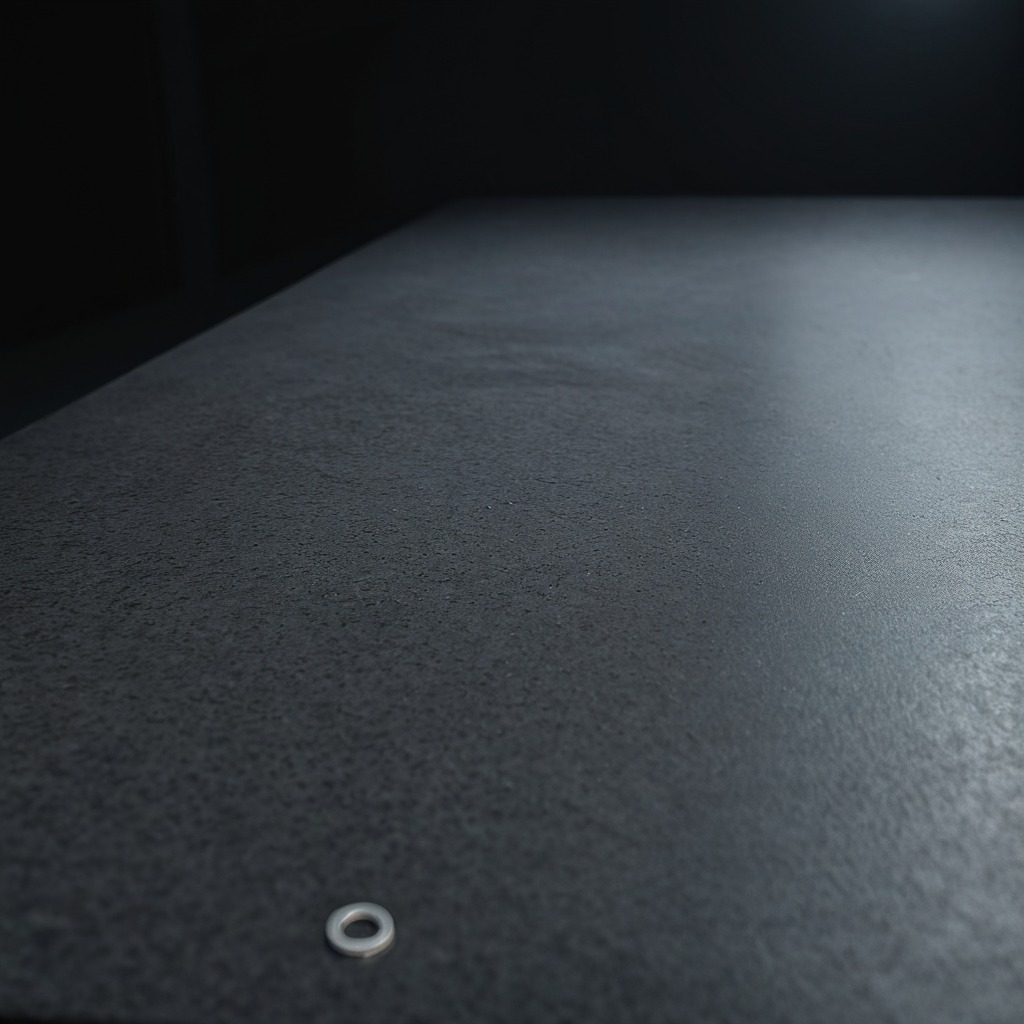
A flat metal washer lies on a clean granite table inside a workshop at night dim ambient light soft shadows worn but